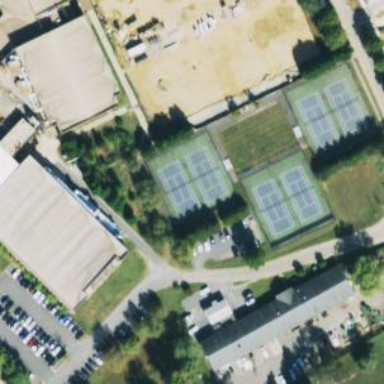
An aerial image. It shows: Tennis court on pitch.